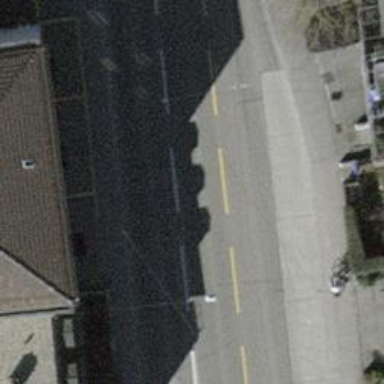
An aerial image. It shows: Bus stop for trolleybuses with designated stop position for public transport.